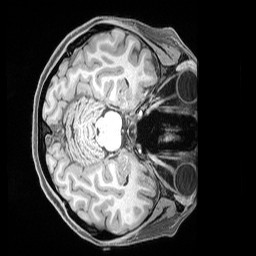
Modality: T1w
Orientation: axial
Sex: female
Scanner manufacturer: siemens
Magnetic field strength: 3 T
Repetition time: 2.53 s
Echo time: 0.00169 s